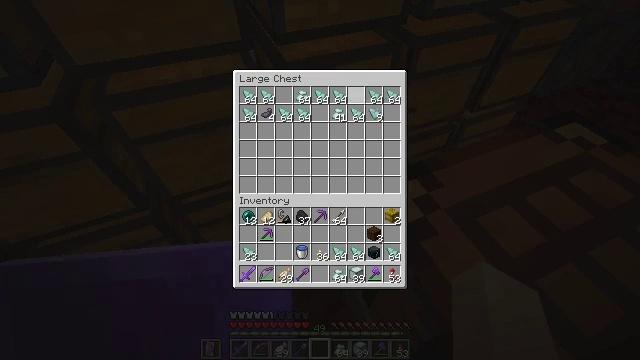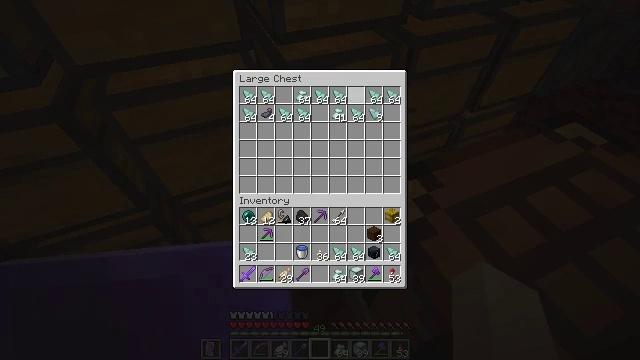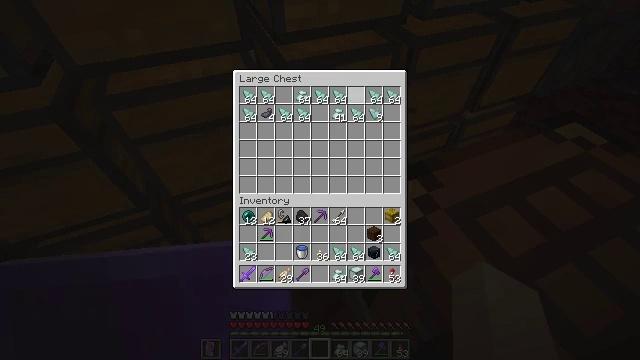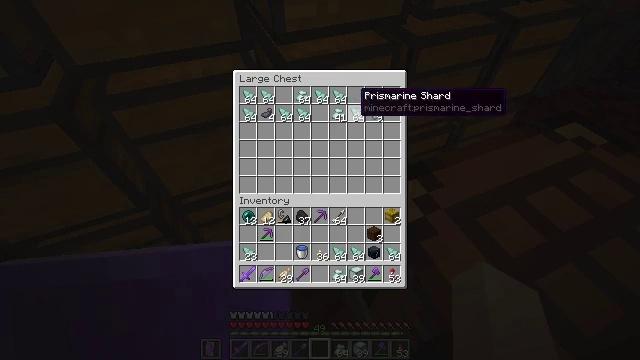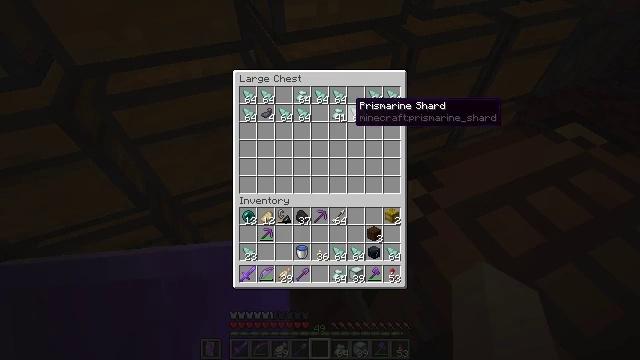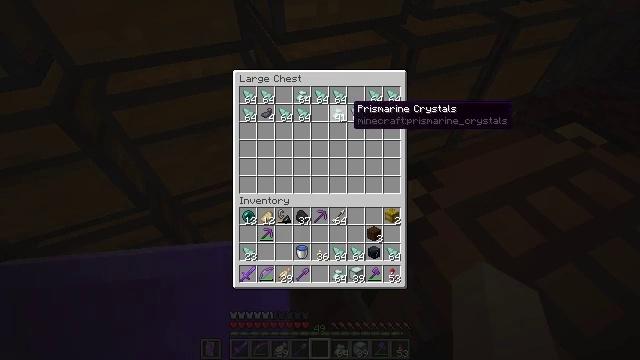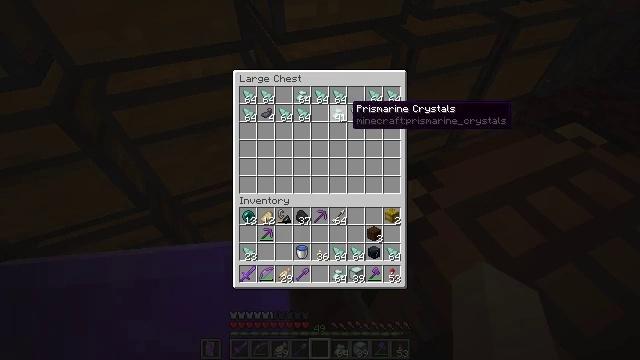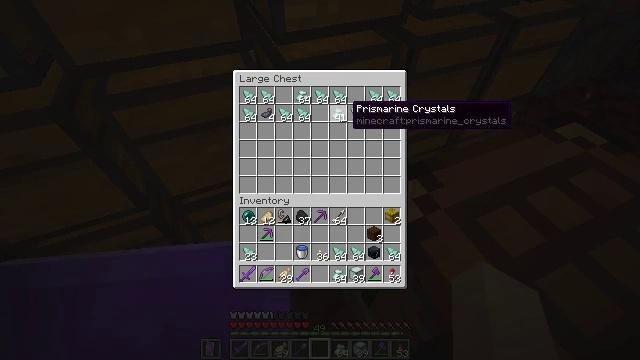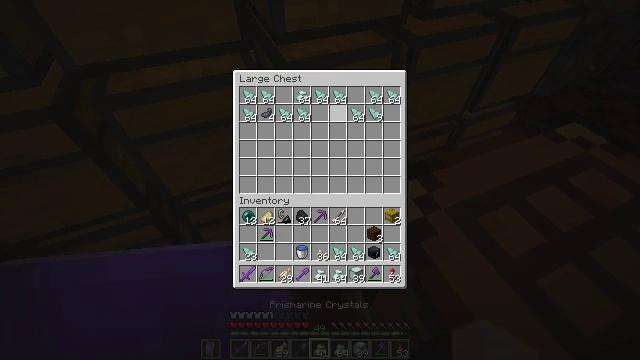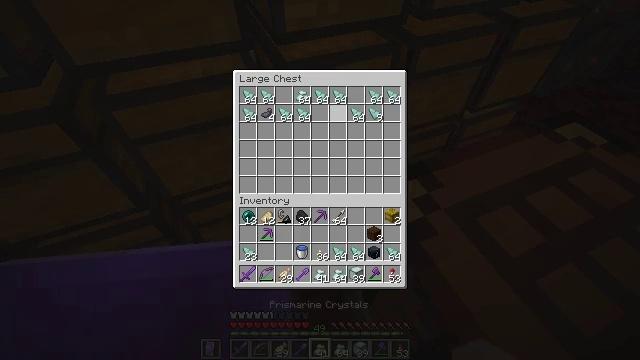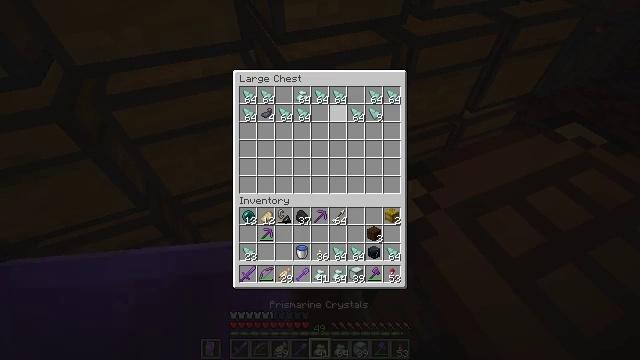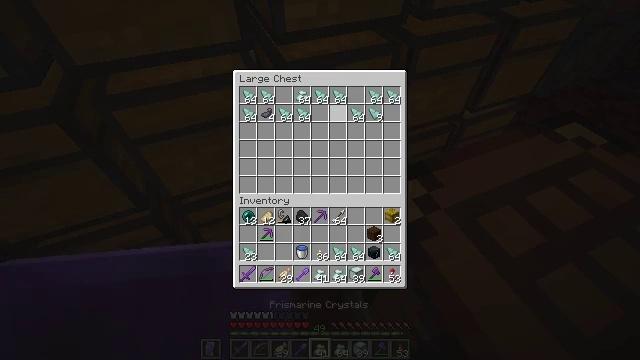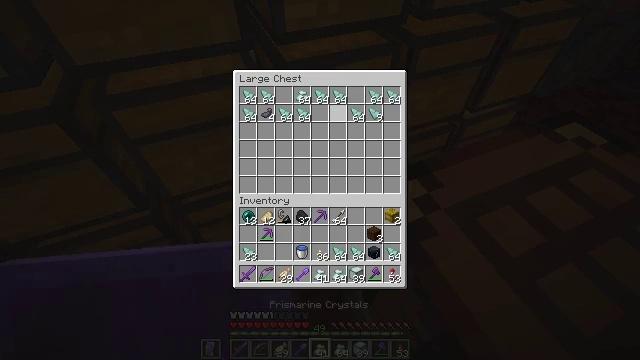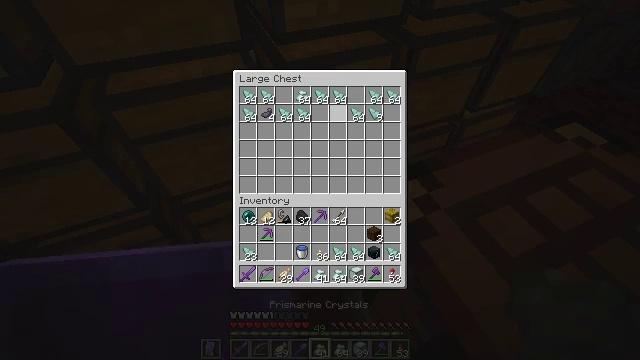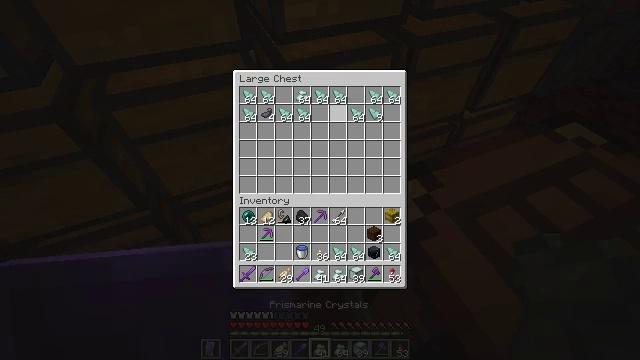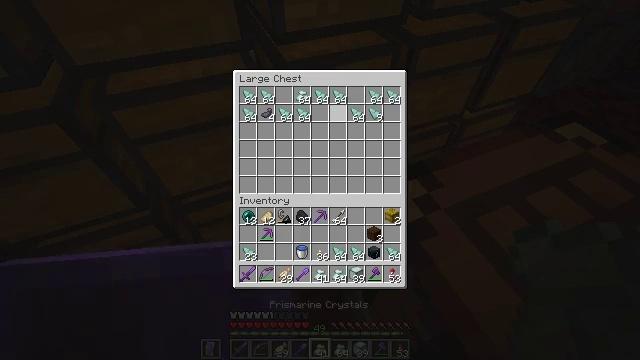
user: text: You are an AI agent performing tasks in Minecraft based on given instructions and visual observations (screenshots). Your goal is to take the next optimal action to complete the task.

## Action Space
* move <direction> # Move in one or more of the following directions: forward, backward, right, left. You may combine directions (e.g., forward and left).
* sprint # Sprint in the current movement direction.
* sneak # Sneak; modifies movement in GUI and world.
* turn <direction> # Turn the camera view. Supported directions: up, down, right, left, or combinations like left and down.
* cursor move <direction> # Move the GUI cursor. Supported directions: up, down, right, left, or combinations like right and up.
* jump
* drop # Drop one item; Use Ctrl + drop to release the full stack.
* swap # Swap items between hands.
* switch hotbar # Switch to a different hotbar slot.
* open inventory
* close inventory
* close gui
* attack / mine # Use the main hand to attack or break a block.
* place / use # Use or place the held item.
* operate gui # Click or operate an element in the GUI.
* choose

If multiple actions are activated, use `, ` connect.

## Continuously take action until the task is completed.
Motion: motion action
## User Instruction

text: Craft a sea lantern.
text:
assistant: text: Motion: sneak, attack / mine
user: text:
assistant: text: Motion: sneak, attack / mine
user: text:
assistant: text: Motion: sneak
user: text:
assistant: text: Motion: sneak, turn down
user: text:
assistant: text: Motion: sneak
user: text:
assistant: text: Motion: sneak
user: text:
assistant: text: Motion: sneak
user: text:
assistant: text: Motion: sneak, attack / mine
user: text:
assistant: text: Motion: sneak, attack / mine
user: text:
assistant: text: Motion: sneak
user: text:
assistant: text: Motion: sneak
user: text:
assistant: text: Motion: sneak
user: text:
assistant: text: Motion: sneak
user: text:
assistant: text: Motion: sneak
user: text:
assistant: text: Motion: sneak
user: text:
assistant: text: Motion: sneak
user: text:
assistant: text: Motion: sneak
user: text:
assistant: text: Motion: sneak
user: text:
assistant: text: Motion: no_op
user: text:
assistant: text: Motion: no_op
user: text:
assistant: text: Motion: no_op
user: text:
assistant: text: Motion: no_op
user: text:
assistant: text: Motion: no_op
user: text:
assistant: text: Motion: no_op
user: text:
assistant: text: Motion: no_op
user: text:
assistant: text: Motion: no_op
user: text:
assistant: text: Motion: no_op
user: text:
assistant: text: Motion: no_op
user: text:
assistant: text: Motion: turn right
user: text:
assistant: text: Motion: turn right